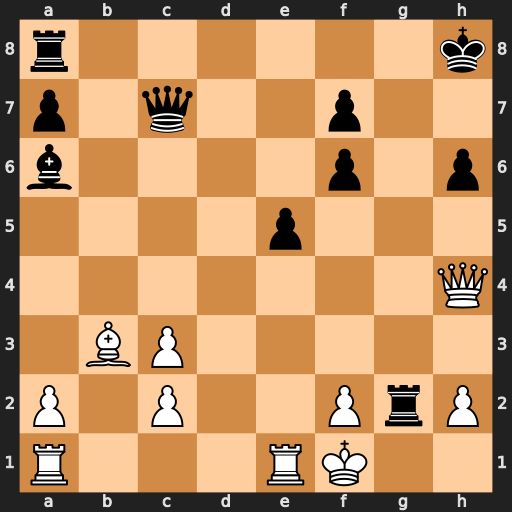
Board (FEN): r6k/p1q2p2/b4p1p/4p3/7Q/1BP5/P1P2PrP/R3RK2
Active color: w
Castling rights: -
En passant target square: -
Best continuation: Kxg2 Rg8+ Kh1 Bb7+ Re4 Kh7 f3